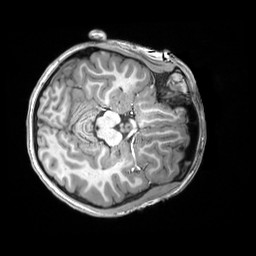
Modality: T1w
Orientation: axial